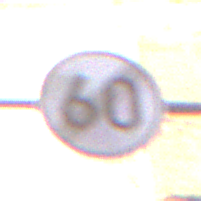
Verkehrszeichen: EndeGeschwindigkeit60
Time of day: MorningAfternoon
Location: Outdoor (Urban)
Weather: PartlyCloudy
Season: NotSpecified
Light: Natural